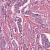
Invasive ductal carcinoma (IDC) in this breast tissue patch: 1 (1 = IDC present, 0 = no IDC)